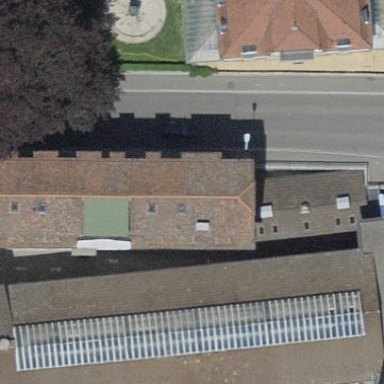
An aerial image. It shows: Office building.